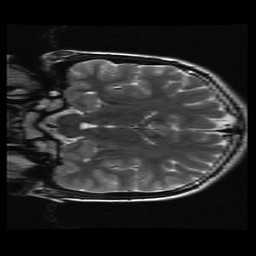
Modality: T2w
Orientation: coronal
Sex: female
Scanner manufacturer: ge
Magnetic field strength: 3 T
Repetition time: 5 s
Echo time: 0.1015 s